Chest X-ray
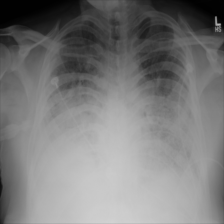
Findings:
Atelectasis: negative
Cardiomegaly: negative
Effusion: negative
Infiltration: positive
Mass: negative
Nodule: negative
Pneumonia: negative
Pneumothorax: negative
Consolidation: negative
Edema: negative
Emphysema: negative
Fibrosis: negative
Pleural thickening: negative
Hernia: negative